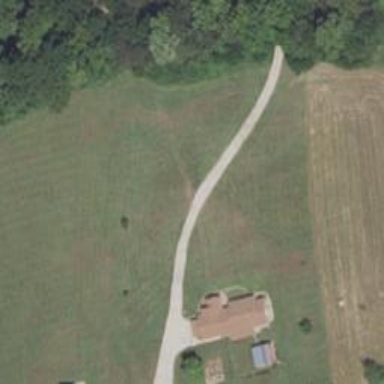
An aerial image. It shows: Driveway.